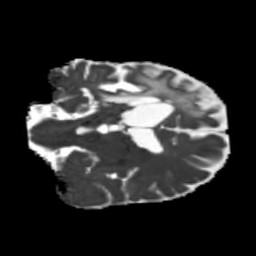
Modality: MD
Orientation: coronal
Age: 56
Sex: male
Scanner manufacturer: siemens
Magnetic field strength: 3 T
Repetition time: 5.25 s
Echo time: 0.08 s